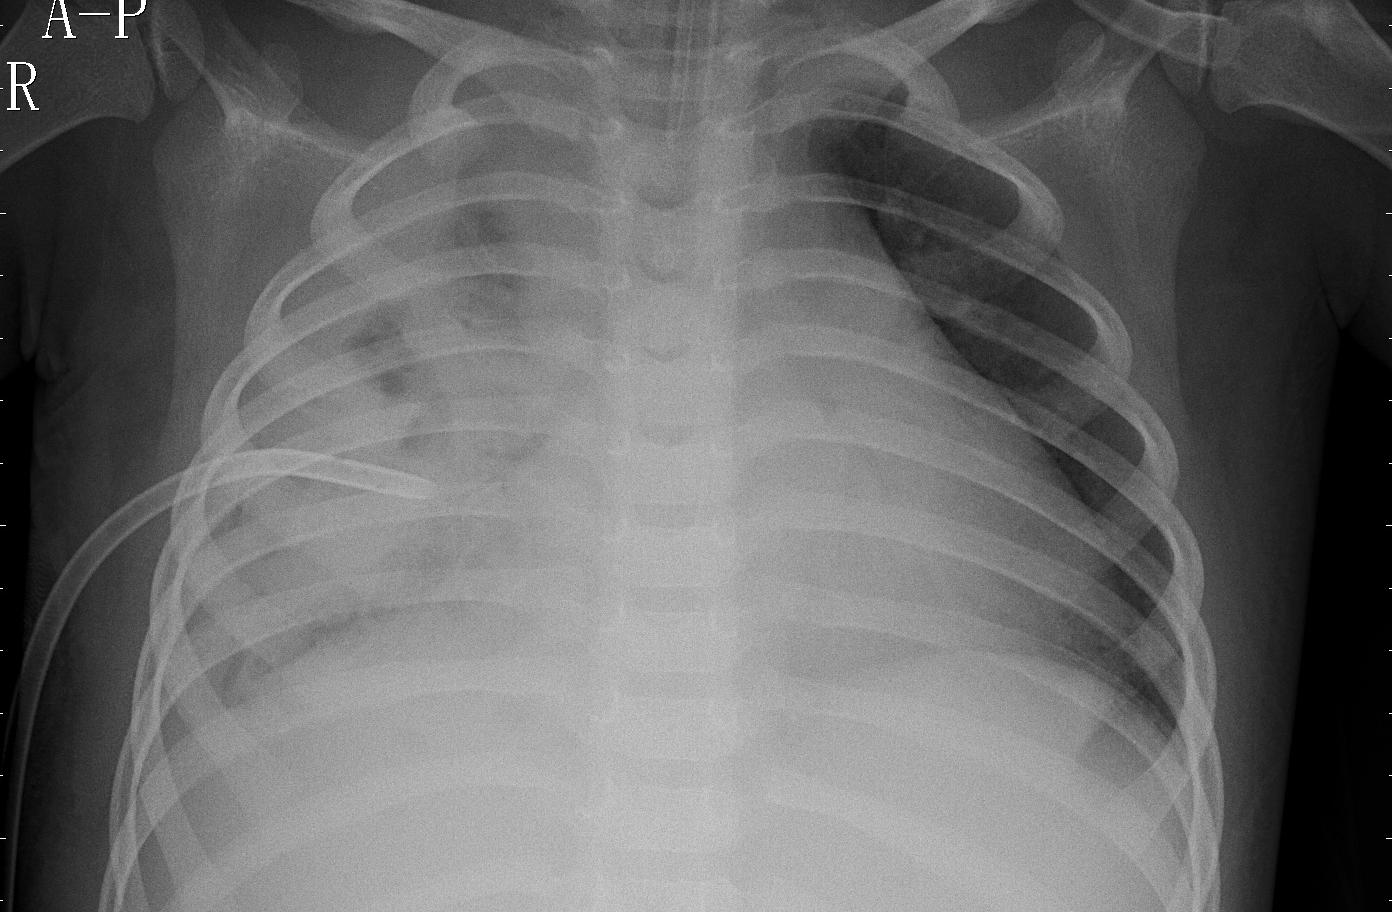
Diagnosis: PNEUMONIA